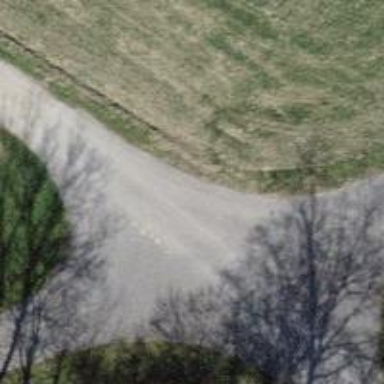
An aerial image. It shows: Unclassified road with paved surface. The road has grade1 tracktype.